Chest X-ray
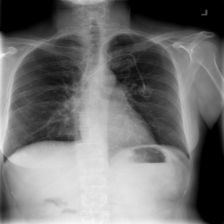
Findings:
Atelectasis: negative
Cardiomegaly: negative
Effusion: negative
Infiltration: negative
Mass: negative
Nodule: negative
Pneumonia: negative
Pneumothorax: negative
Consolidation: negative
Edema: negative
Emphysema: negative
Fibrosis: negative
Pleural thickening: negative
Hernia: negative